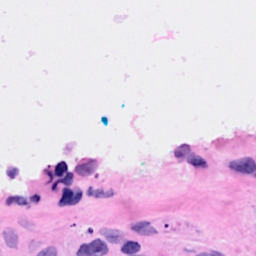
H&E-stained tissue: Breast